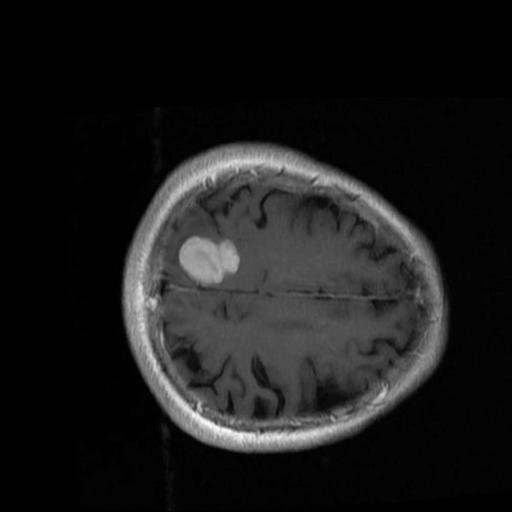
Label: brain_menin